Question: What are the Options visible?
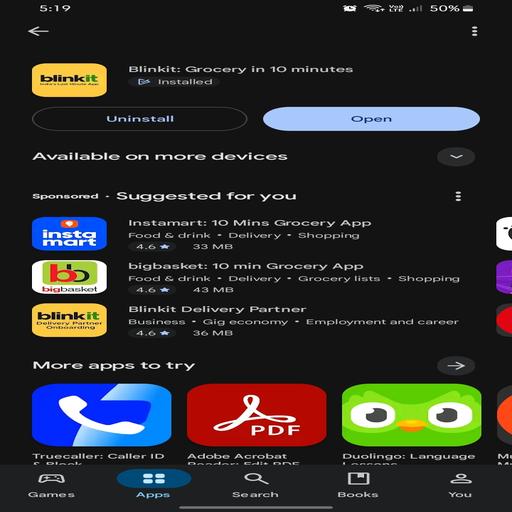
Answer: Open / Uninstall